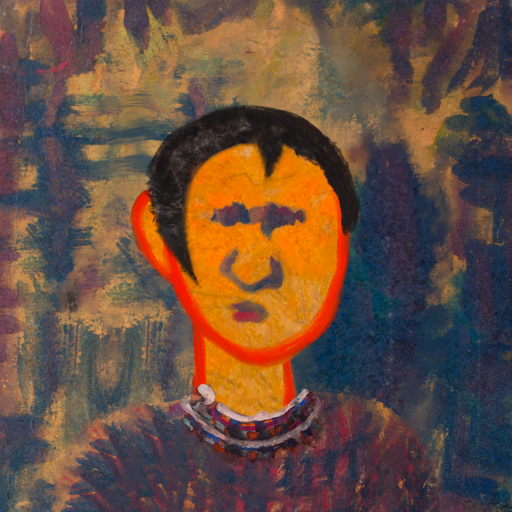
Background: InTheSun, Head And Neck Front: Sisters, Face Front: In_The_Sun, Bust: In_The_Sun, Hair Front: Roy_Bahadur, Head Accessory: Blank, Second Necklace: Blank, Necklace: Hypocrite_1, Baby: Blank